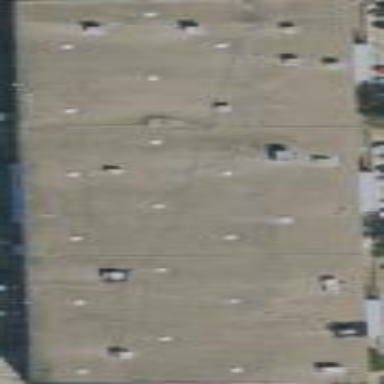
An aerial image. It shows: Warehouse.